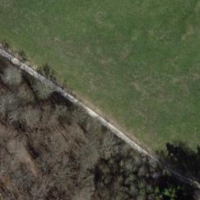
EUNIS habitat code: 40
Species observed at this site:
Cardamine heptaphylla
Anguis fragilis